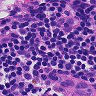
Metastatic tissue present: no